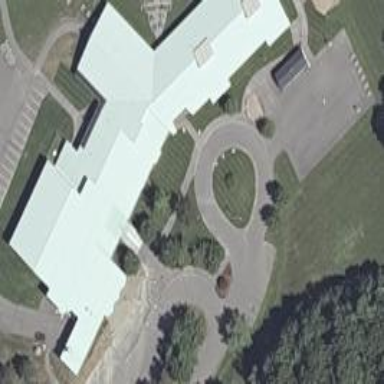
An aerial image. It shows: School.